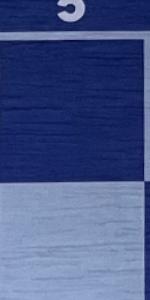
Label: Empty